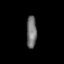
Tissue: lung
Cell type: Epithelial cells
Senescence score: 0.2397
Nuclear area (px): 331
Mean DAPI intensity: 111.1